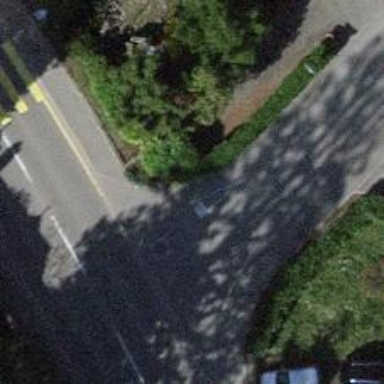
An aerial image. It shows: Kerb barrier.